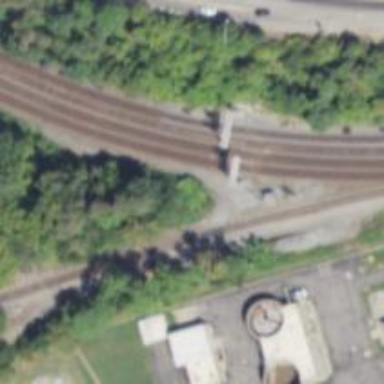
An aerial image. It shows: Outdoor signal box located at the railway.